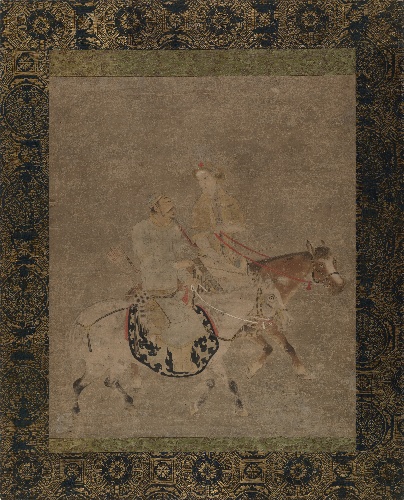
Artist: Unidentified artist
Object type: Handscroll
Classification: Paintings
Medium: Handscroll; ink and color on paper
Culture: China
Period: Yuan dynasty (1271–1368) (?)
Dimensions: Image: 17 3/4 in. × 15 in. (45.1 × 38.1 cm)
Department: Asian Art
Credit line: Bequest of George D. Pratt, 1935
Accession year: 1945
Repository: Metropolitan Museum of Art, New York, NY
Tags: Horses|Men|Women